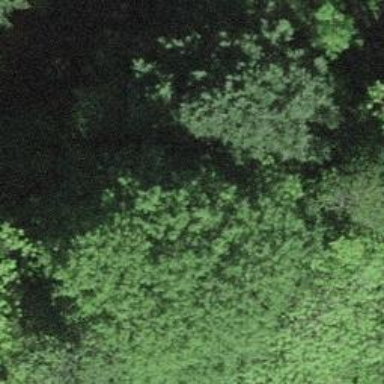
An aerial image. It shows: Forest area.